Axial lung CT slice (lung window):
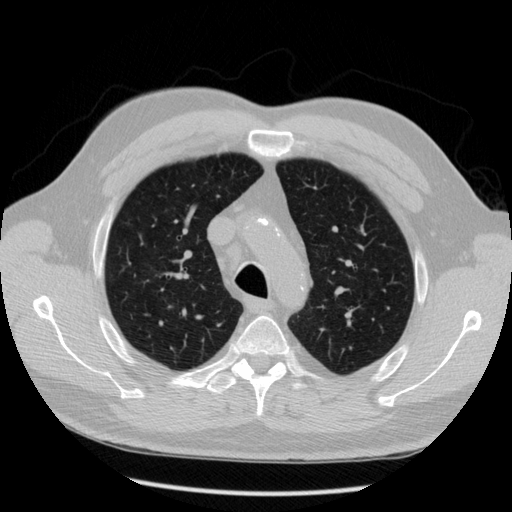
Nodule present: no